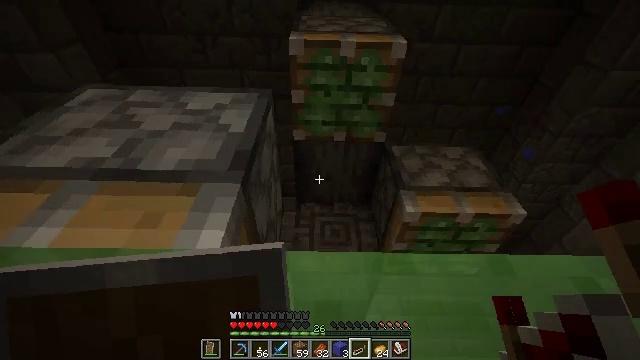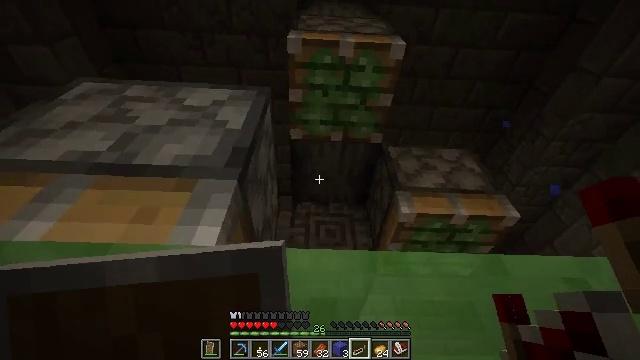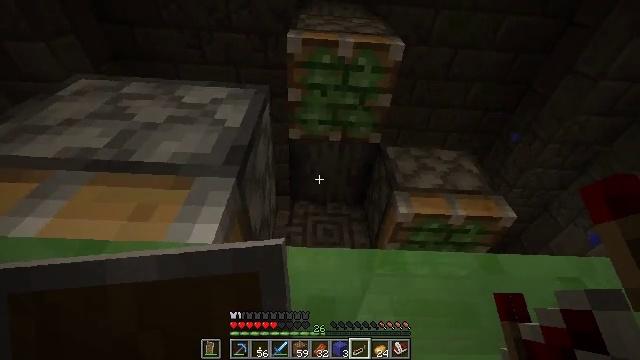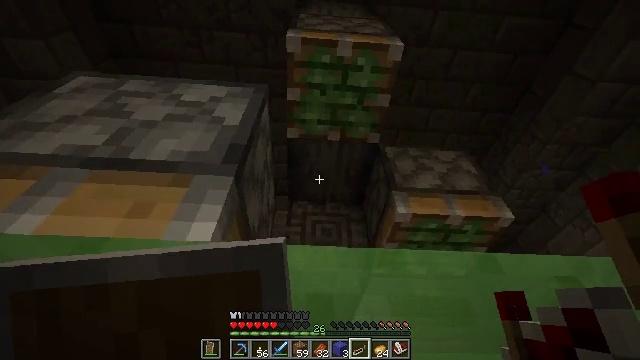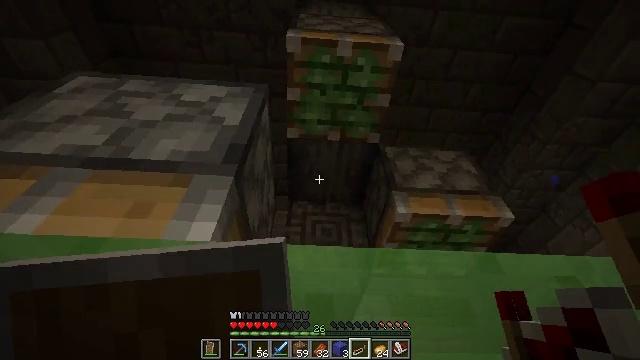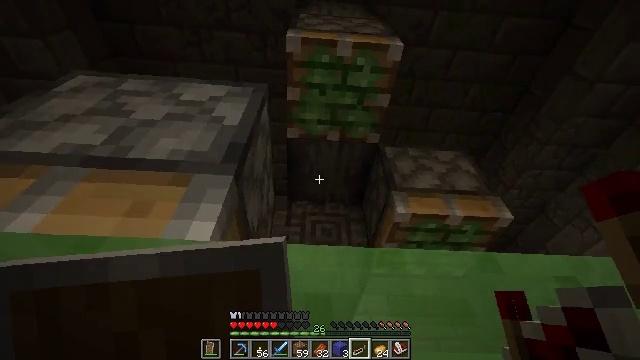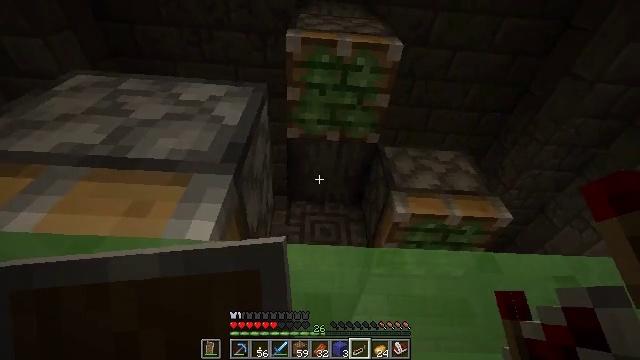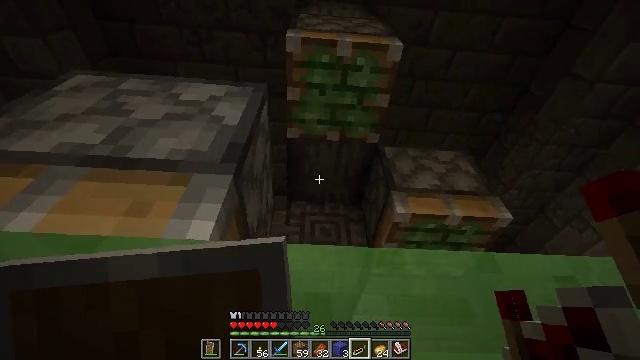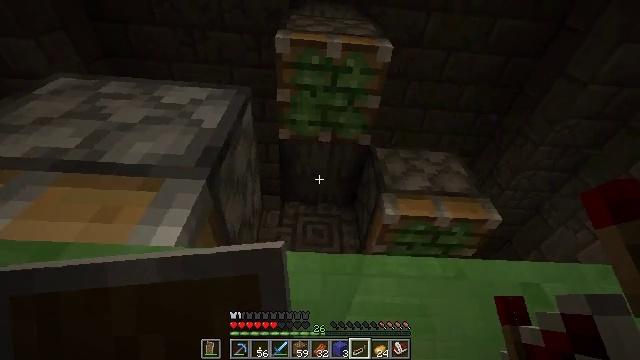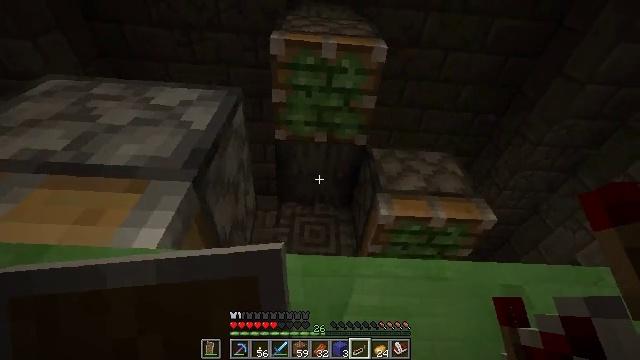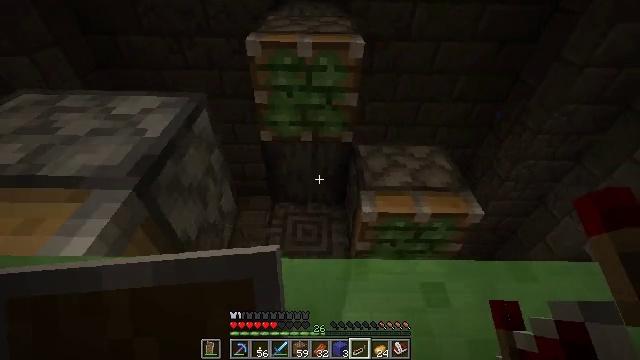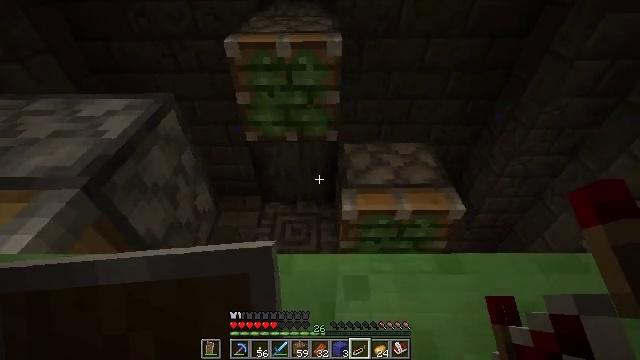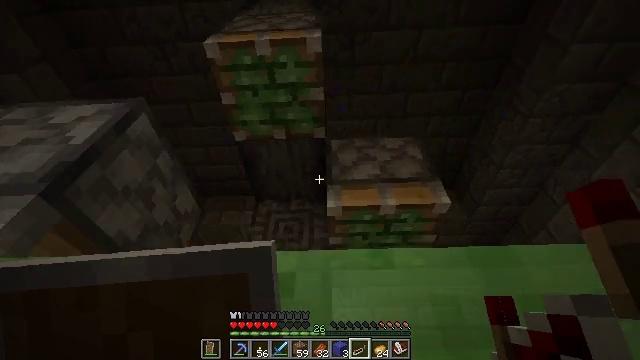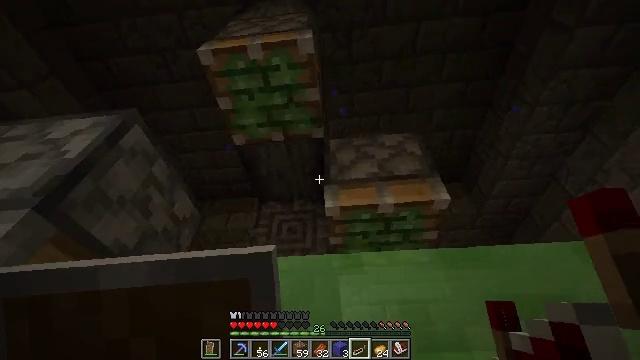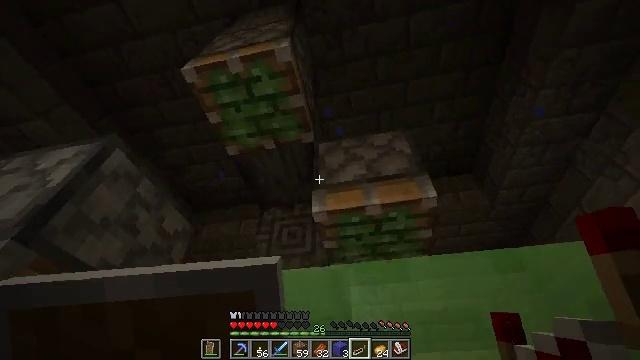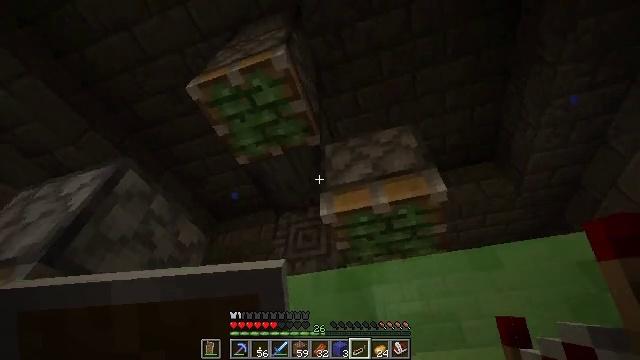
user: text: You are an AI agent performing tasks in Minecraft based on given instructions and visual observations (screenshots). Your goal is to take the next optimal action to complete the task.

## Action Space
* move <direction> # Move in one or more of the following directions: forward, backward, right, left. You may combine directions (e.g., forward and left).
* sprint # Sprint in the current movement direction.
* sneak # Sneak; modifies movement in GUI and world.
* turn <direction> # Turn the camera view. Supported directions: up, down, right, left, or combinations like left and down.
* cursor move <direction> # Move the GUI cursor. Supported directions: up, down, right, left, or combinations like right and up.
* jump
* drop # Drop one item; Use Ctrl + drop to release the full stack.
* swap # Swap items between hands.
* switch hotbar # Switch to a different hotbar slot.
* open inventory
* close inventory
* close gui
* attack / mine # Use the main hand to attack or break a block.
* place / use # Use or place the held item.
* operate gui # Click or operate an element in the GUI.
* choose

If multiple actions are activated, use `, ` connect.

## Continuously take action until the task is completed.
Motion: motion action
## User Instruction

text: Remove the sticky piston from its position.
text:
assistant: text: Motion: turn right
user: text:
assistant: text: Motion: no_op
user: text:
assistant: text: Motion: no_op
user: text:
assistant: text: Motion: no_op
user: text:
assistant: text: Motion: no_op
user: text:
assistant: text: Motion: no_op
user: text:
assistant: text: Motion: no_op
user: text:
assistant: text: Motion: move right
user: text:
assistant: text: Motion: move right
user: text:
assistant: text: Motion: move right, turn left
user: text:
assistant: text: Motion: move right, turn left
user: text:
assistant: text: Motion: move right, turn left
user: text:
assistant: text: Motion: move right, turn left
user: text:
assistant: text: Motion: move right, turn left
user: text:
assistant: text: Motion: move back and move right, turn left
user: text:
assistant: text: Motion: move back and move right, turn left
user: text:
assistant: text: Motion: move back and move right, turn left and up
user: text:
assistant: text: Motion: move back and move right, turn left and up
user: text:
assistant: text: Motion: move back and move right, turn left
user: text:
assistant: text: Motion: move back and move right, turn left and down
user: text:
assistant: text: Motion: move back and move right, turn left and down
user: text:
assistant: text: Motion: move back and move right, turn left and down
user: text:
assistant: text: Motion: move back and move right, turn left and down
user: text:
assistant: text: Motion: move back and move right, turn left and down
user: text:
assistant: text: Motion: move back and move right, turn down
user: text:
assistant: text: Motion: move back and move right, turn left and down
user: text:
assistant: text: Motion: move back and move right, turn down
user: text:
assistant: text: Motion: move back and move right, turn left and down
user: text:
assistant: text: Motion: move back and move right, turn left and down
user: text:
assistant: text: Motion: move back and move right, turn left and down